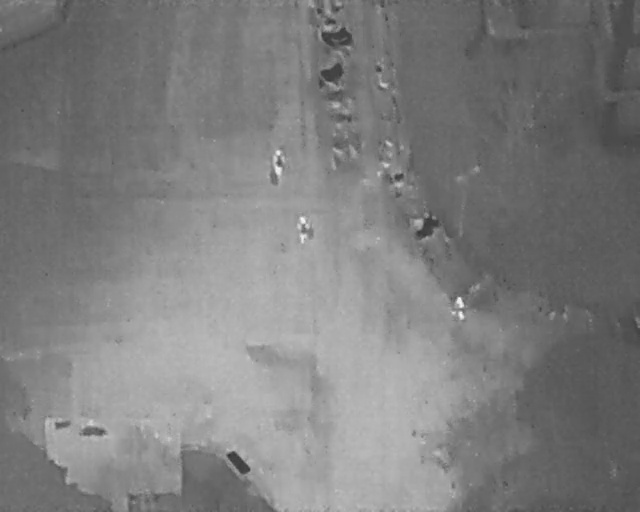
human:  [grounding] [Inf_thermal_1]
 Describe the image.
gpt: In the satellite image, there is  <ref>2 large person </ref> <box>[[40, 30, 46, 33, 2], [44, 43, 50, 46, 2]]</box> located at center,  <ref>1 large person </ref> <box>[[69, 58, 73, 61, 2]]</box> located at right,  <ref>2 medium bicycle </ref> <box>[[63, 42, 68, 46, 46], [59, 31, 62, 37, 2]]</box> located at center,  <ref>5 medium bicycle </ref> <box>[[52, 25, 55, 32, 167], [52, 20, 54, 25, 2], [50, 11, 53, 17, 165], [50, 4, 54, 10, 173], [49, 0, 51, 5, 44]]</box> located at top.